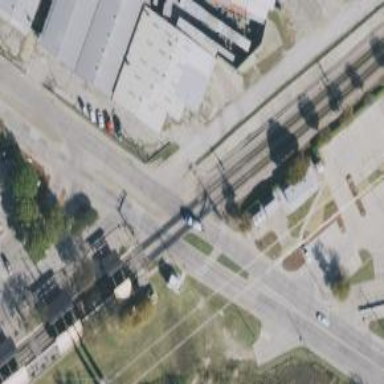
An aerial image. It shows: Light rail railway system with contact lines for electrification.